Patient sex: M
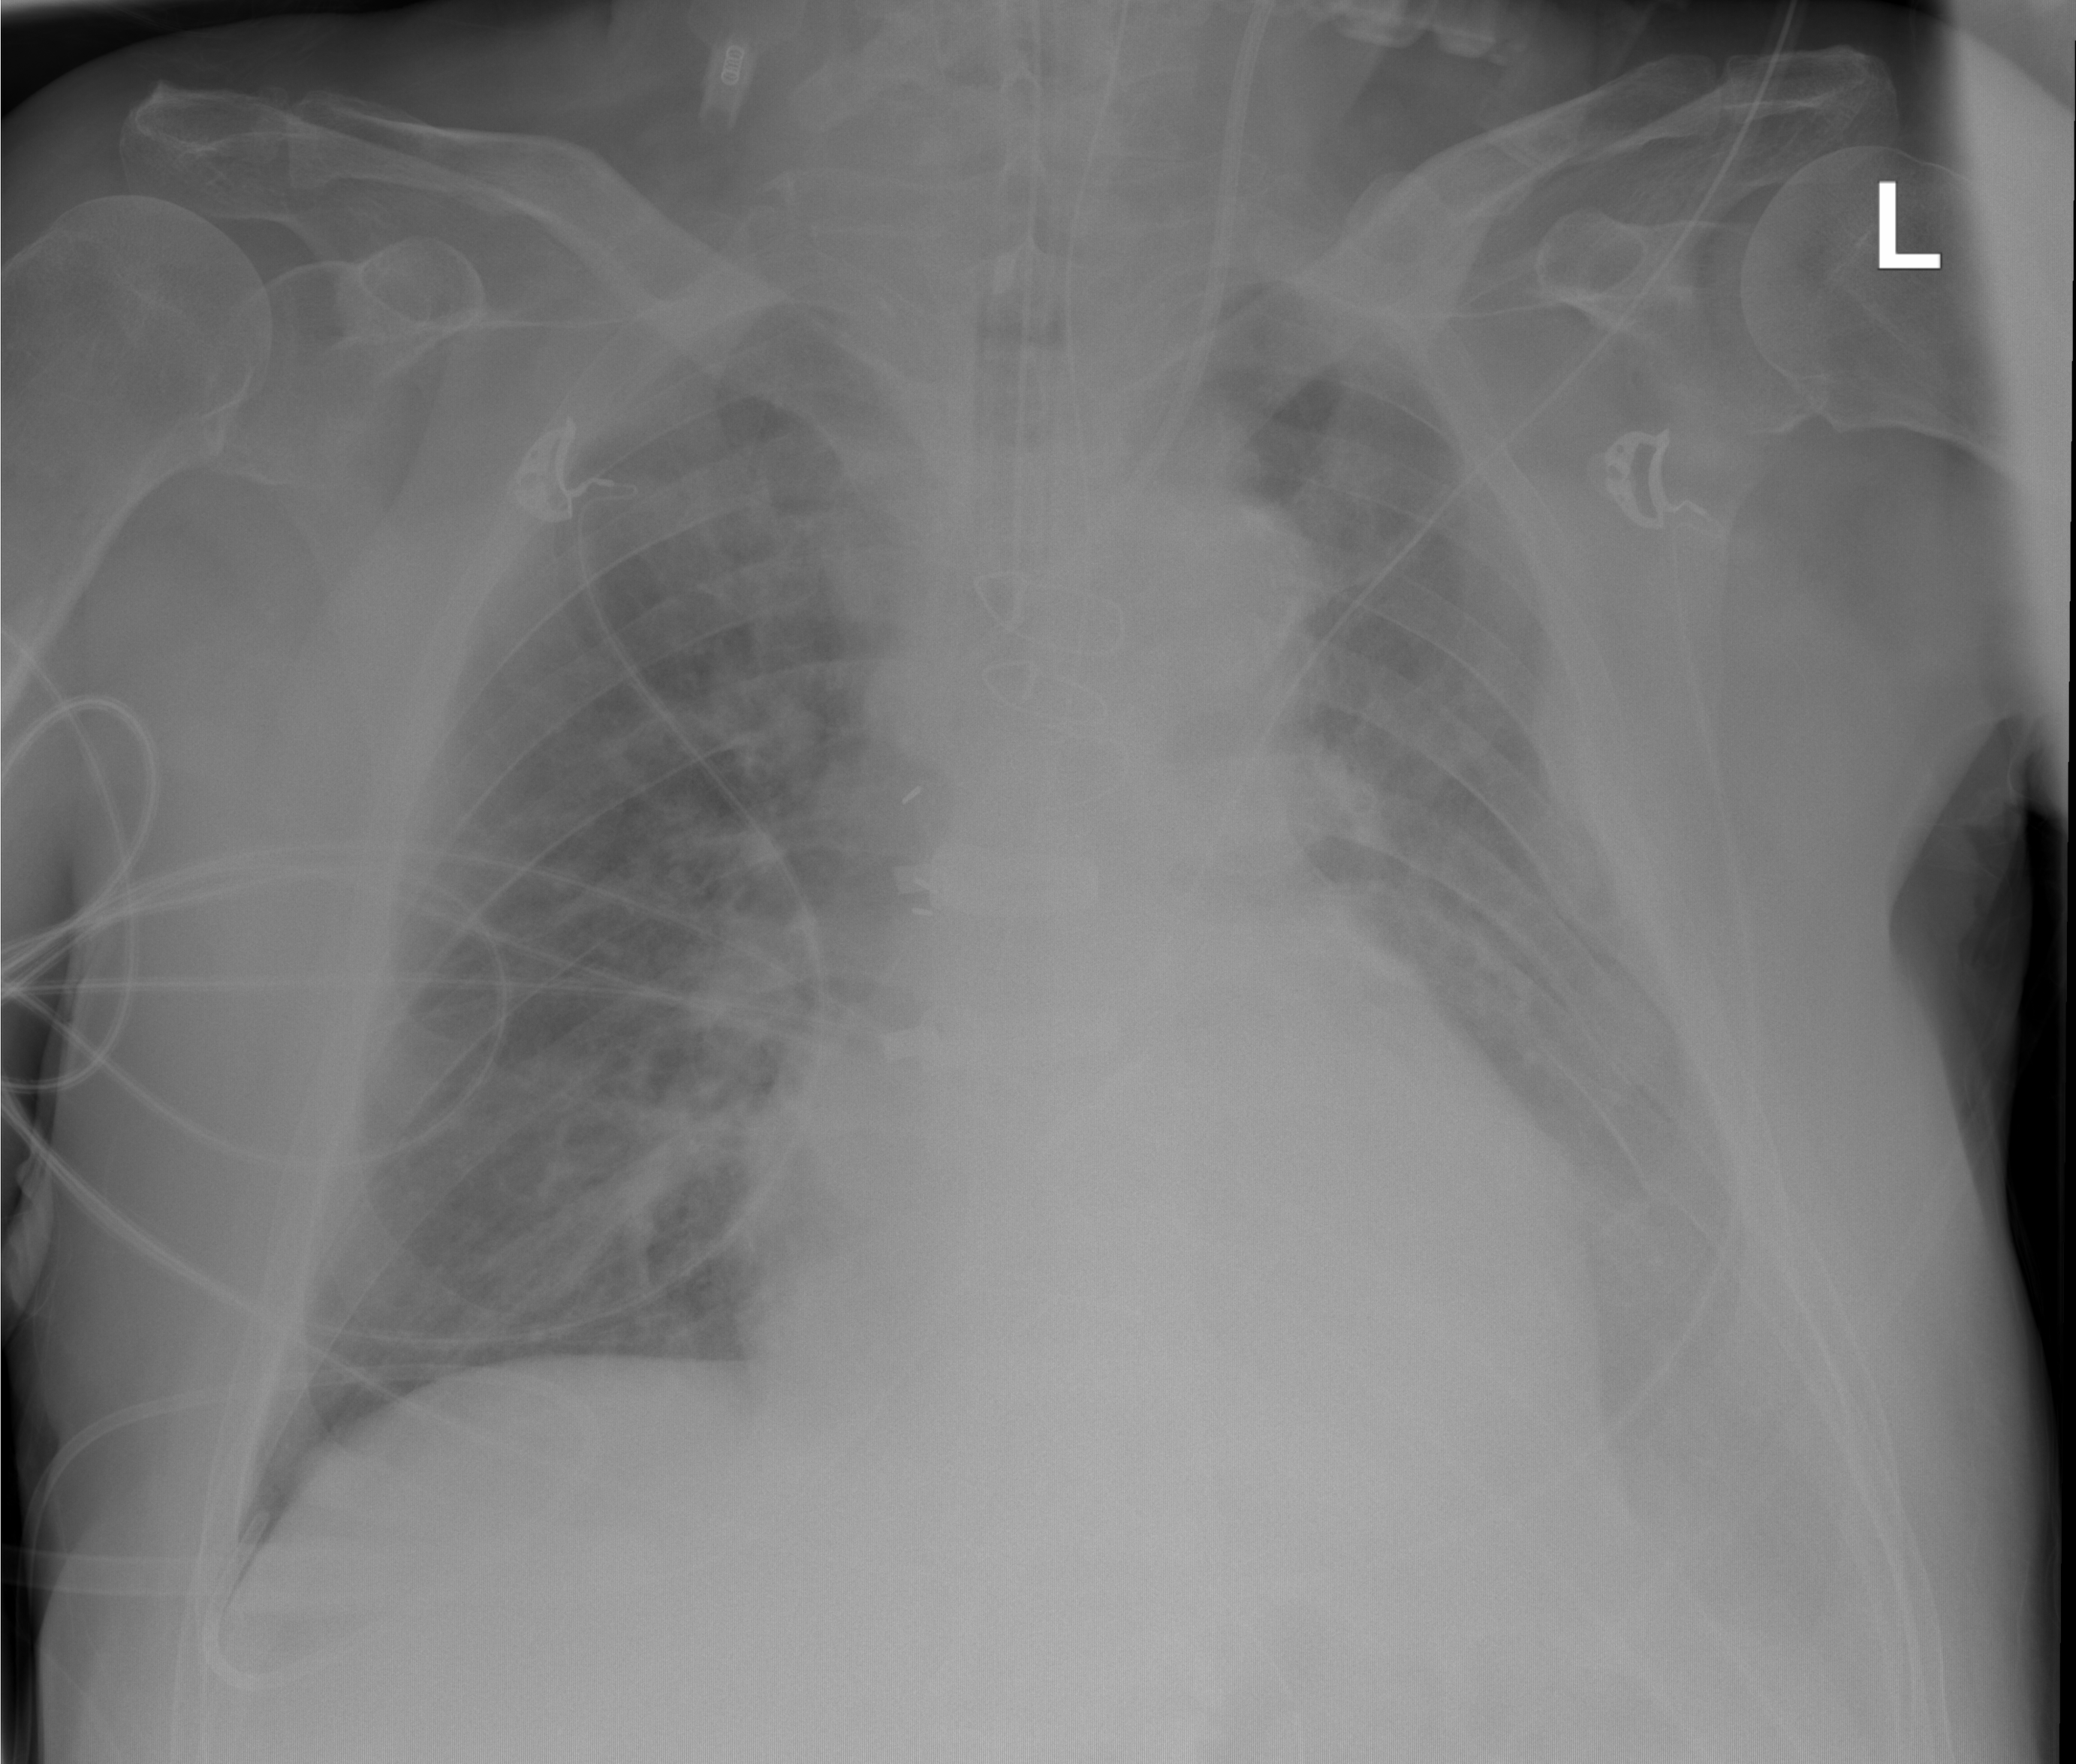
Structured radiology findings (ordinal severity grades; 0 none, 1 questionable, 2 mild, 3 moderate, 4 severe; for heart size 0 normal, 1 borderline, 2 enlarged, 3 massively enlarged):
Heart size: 0
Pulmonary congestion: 3
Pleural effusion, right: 0
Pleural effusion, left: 3
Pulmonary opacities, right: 2
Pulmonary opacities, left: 1
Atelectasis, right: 1
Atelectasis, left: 3